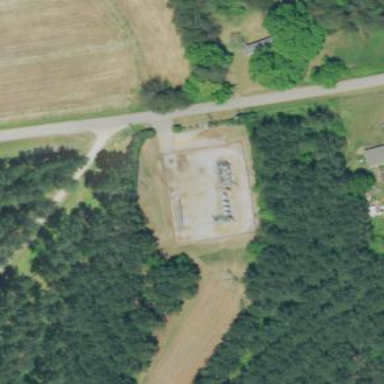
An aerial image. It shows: There is distribution substation enclosed by fence.